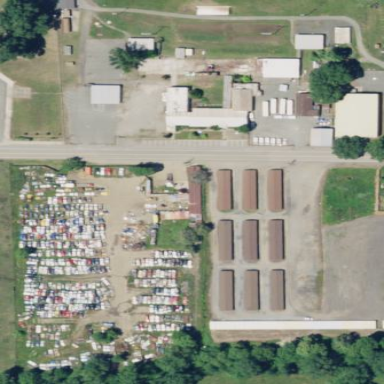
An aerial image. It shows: Commercial area with self-storage facility.